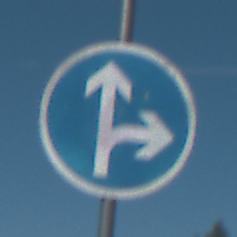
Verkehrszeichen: VorgeschriebeneFahrtrichtungGeradeausOderRechts
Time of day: Midday
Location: Outdoor (Special)
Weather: PartlyCloudy
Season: NotSpecified
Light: Natural